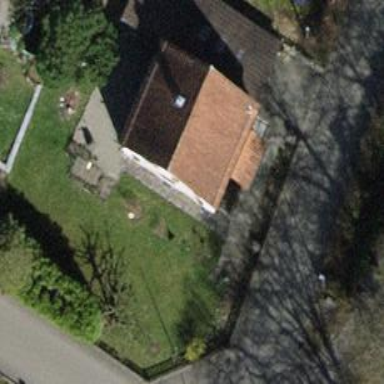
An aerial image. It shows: Building with tiled roof.